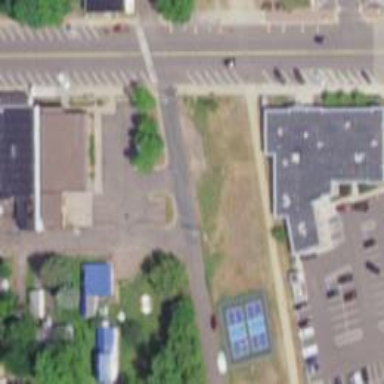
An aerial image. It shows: Alley classified as service road.